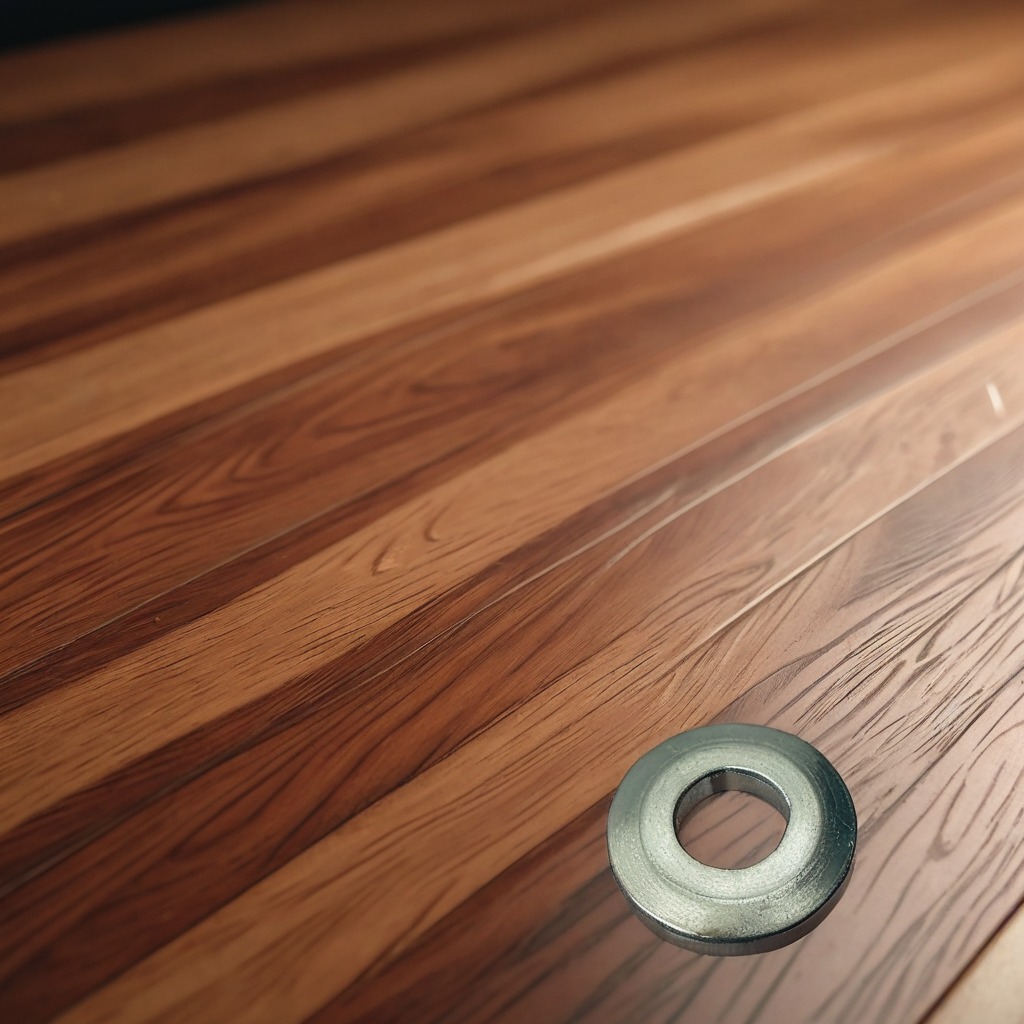
A flat metal washer lying on a wooden table in a carpentry studio rich wood textures side lighting